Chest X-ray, PA view. Patient: 71 years old, sex M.
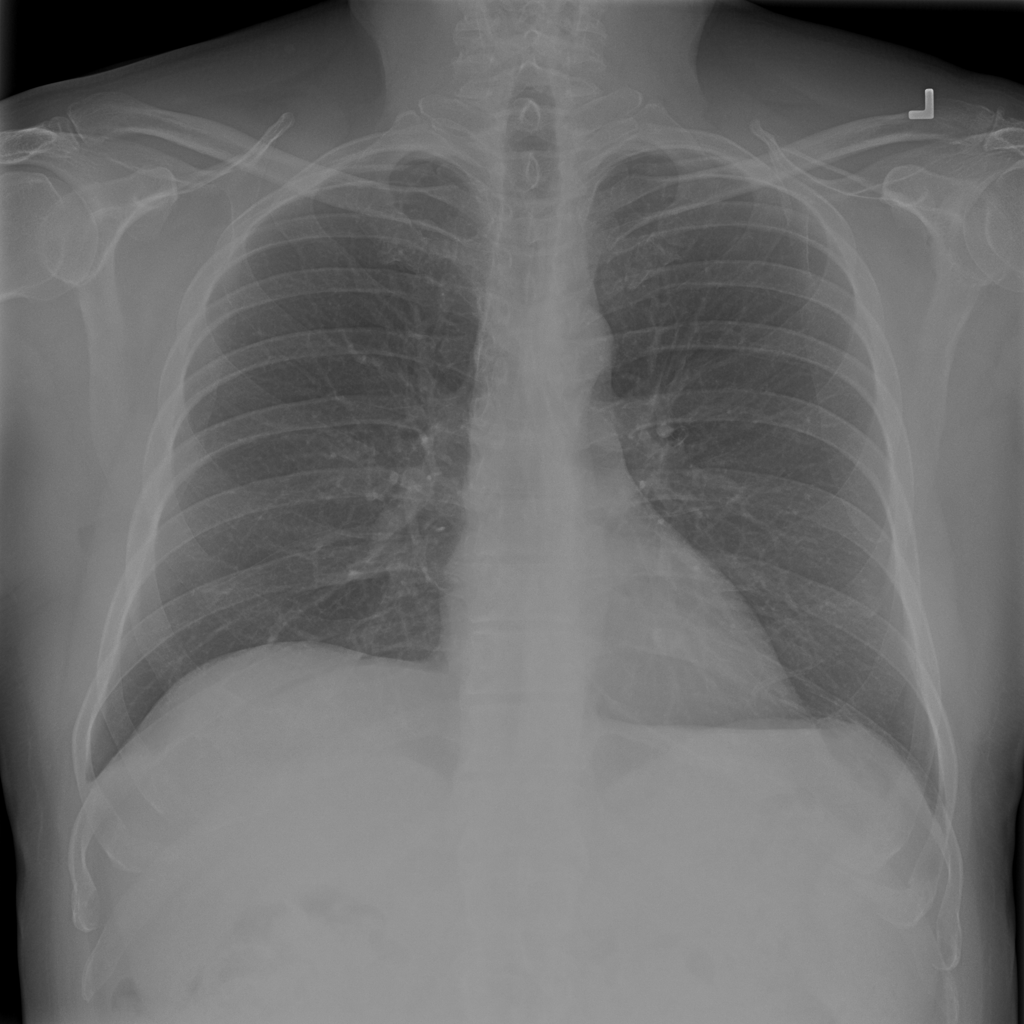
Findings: No Finding